Question: I have a datatable as
I want to replace all ESM of estm_suffix values with the a string which will come based on cust_Id.
I am retrieving the string as
'''
for (int i=0; i < dtRefNos.Rows.Count; i++)
{
intCustId = int.Parse(dtRefNos.Rows[i]["cust_Id"].ToString());
dsCustmr = custDCCls.FillCustDataSet(intCustId);
string shrtName = dsCustmr.Tables[0].Rows[0]["cust_Sname"].ToString();
}
'''
No w I want to replace only ESM substring from estm_suffix with shrtName as ESM/00001/12-13 to shrtName/00001/12-13 and have to return the datatable. Please anybody help me.
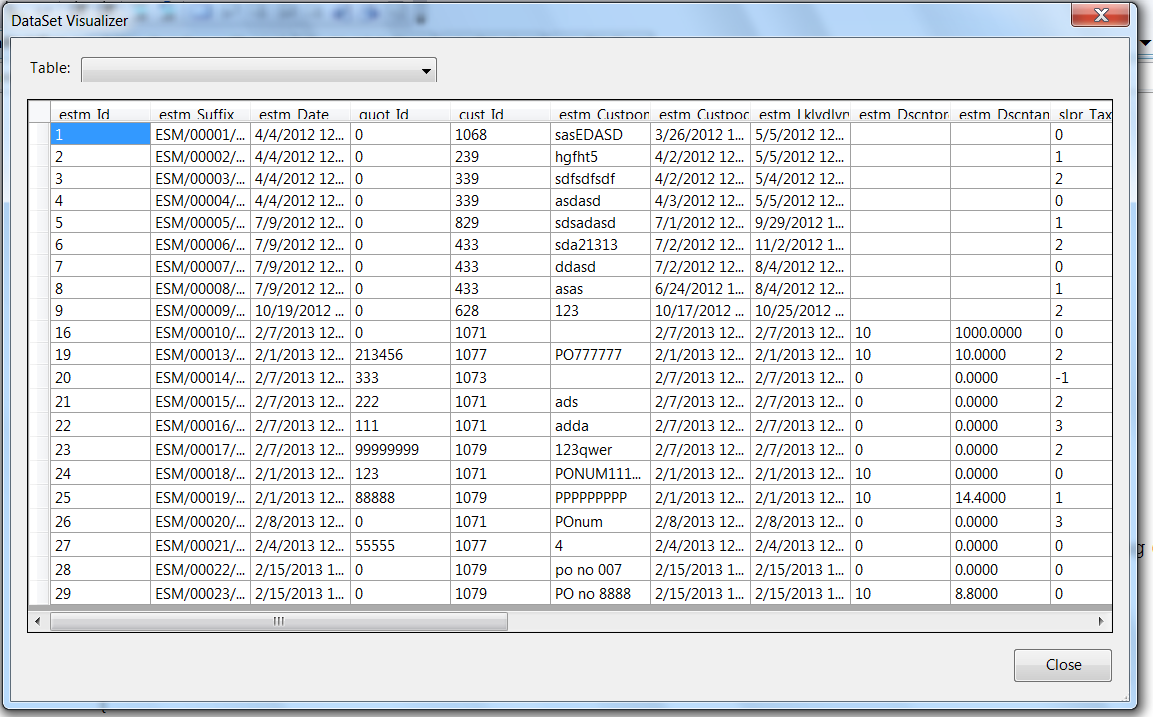
Answer: For your comment
> each row with respective shrtNames
and
> I dont want to replace all the value of estm_sufffix. I want to
replace only ESM substring from ESM/00001/12-13
You can simply put one more line in your 'for' loop to replace 'estm_suffix' values with 'shrtName' using <URL>, like:
'''
for (int i=0; i < dtRefNos.Rows.Count; i++)
{
intCustId = int.Parse(dtRefNos.Rows[i]["cust_Id"].ToString());
dsCustmr = custDCCls.FillCustDataSet(intCustId);
string shrtName = dsCustmr.Tables[0].Rows[0]["cust_Sname"].ToString();
//New Line
dtRefNos.Rows[i]["estm_suffix"] = dtRefNos.Rows[i].Field<string>("estm_suffix")
.Replace("ESM", shrtName);
}
'''